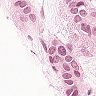
Metastatic tissue present: yes